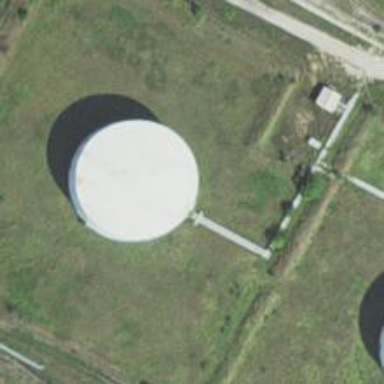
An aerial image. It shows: Silo.